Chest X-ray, AP view. Patient: 68 years old, sex F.
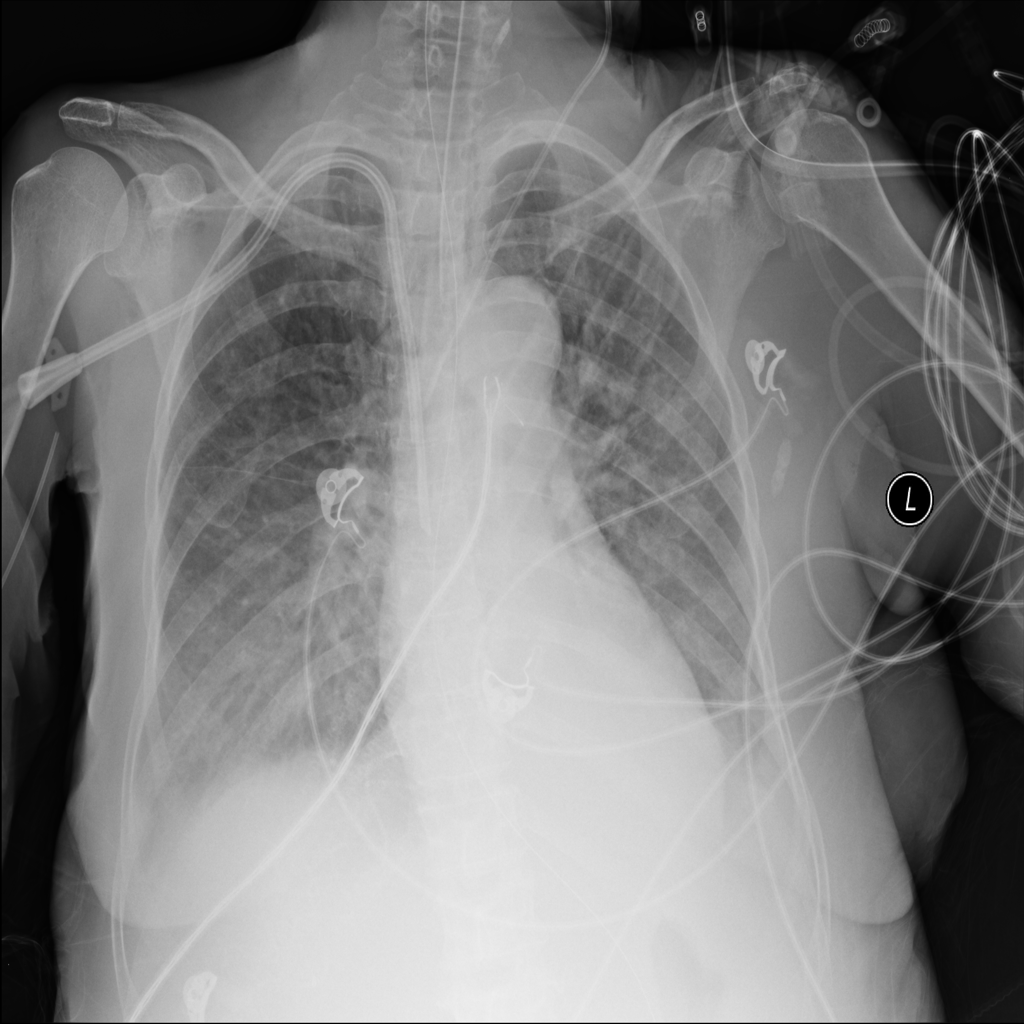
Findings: No Finding